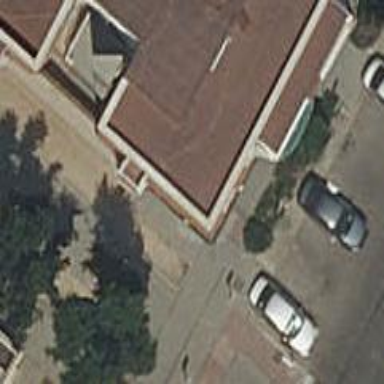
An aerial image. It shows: Pharmacy providing healthcare services.